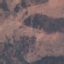
Land use / land cover: HerbaceousVegetation